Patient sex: M
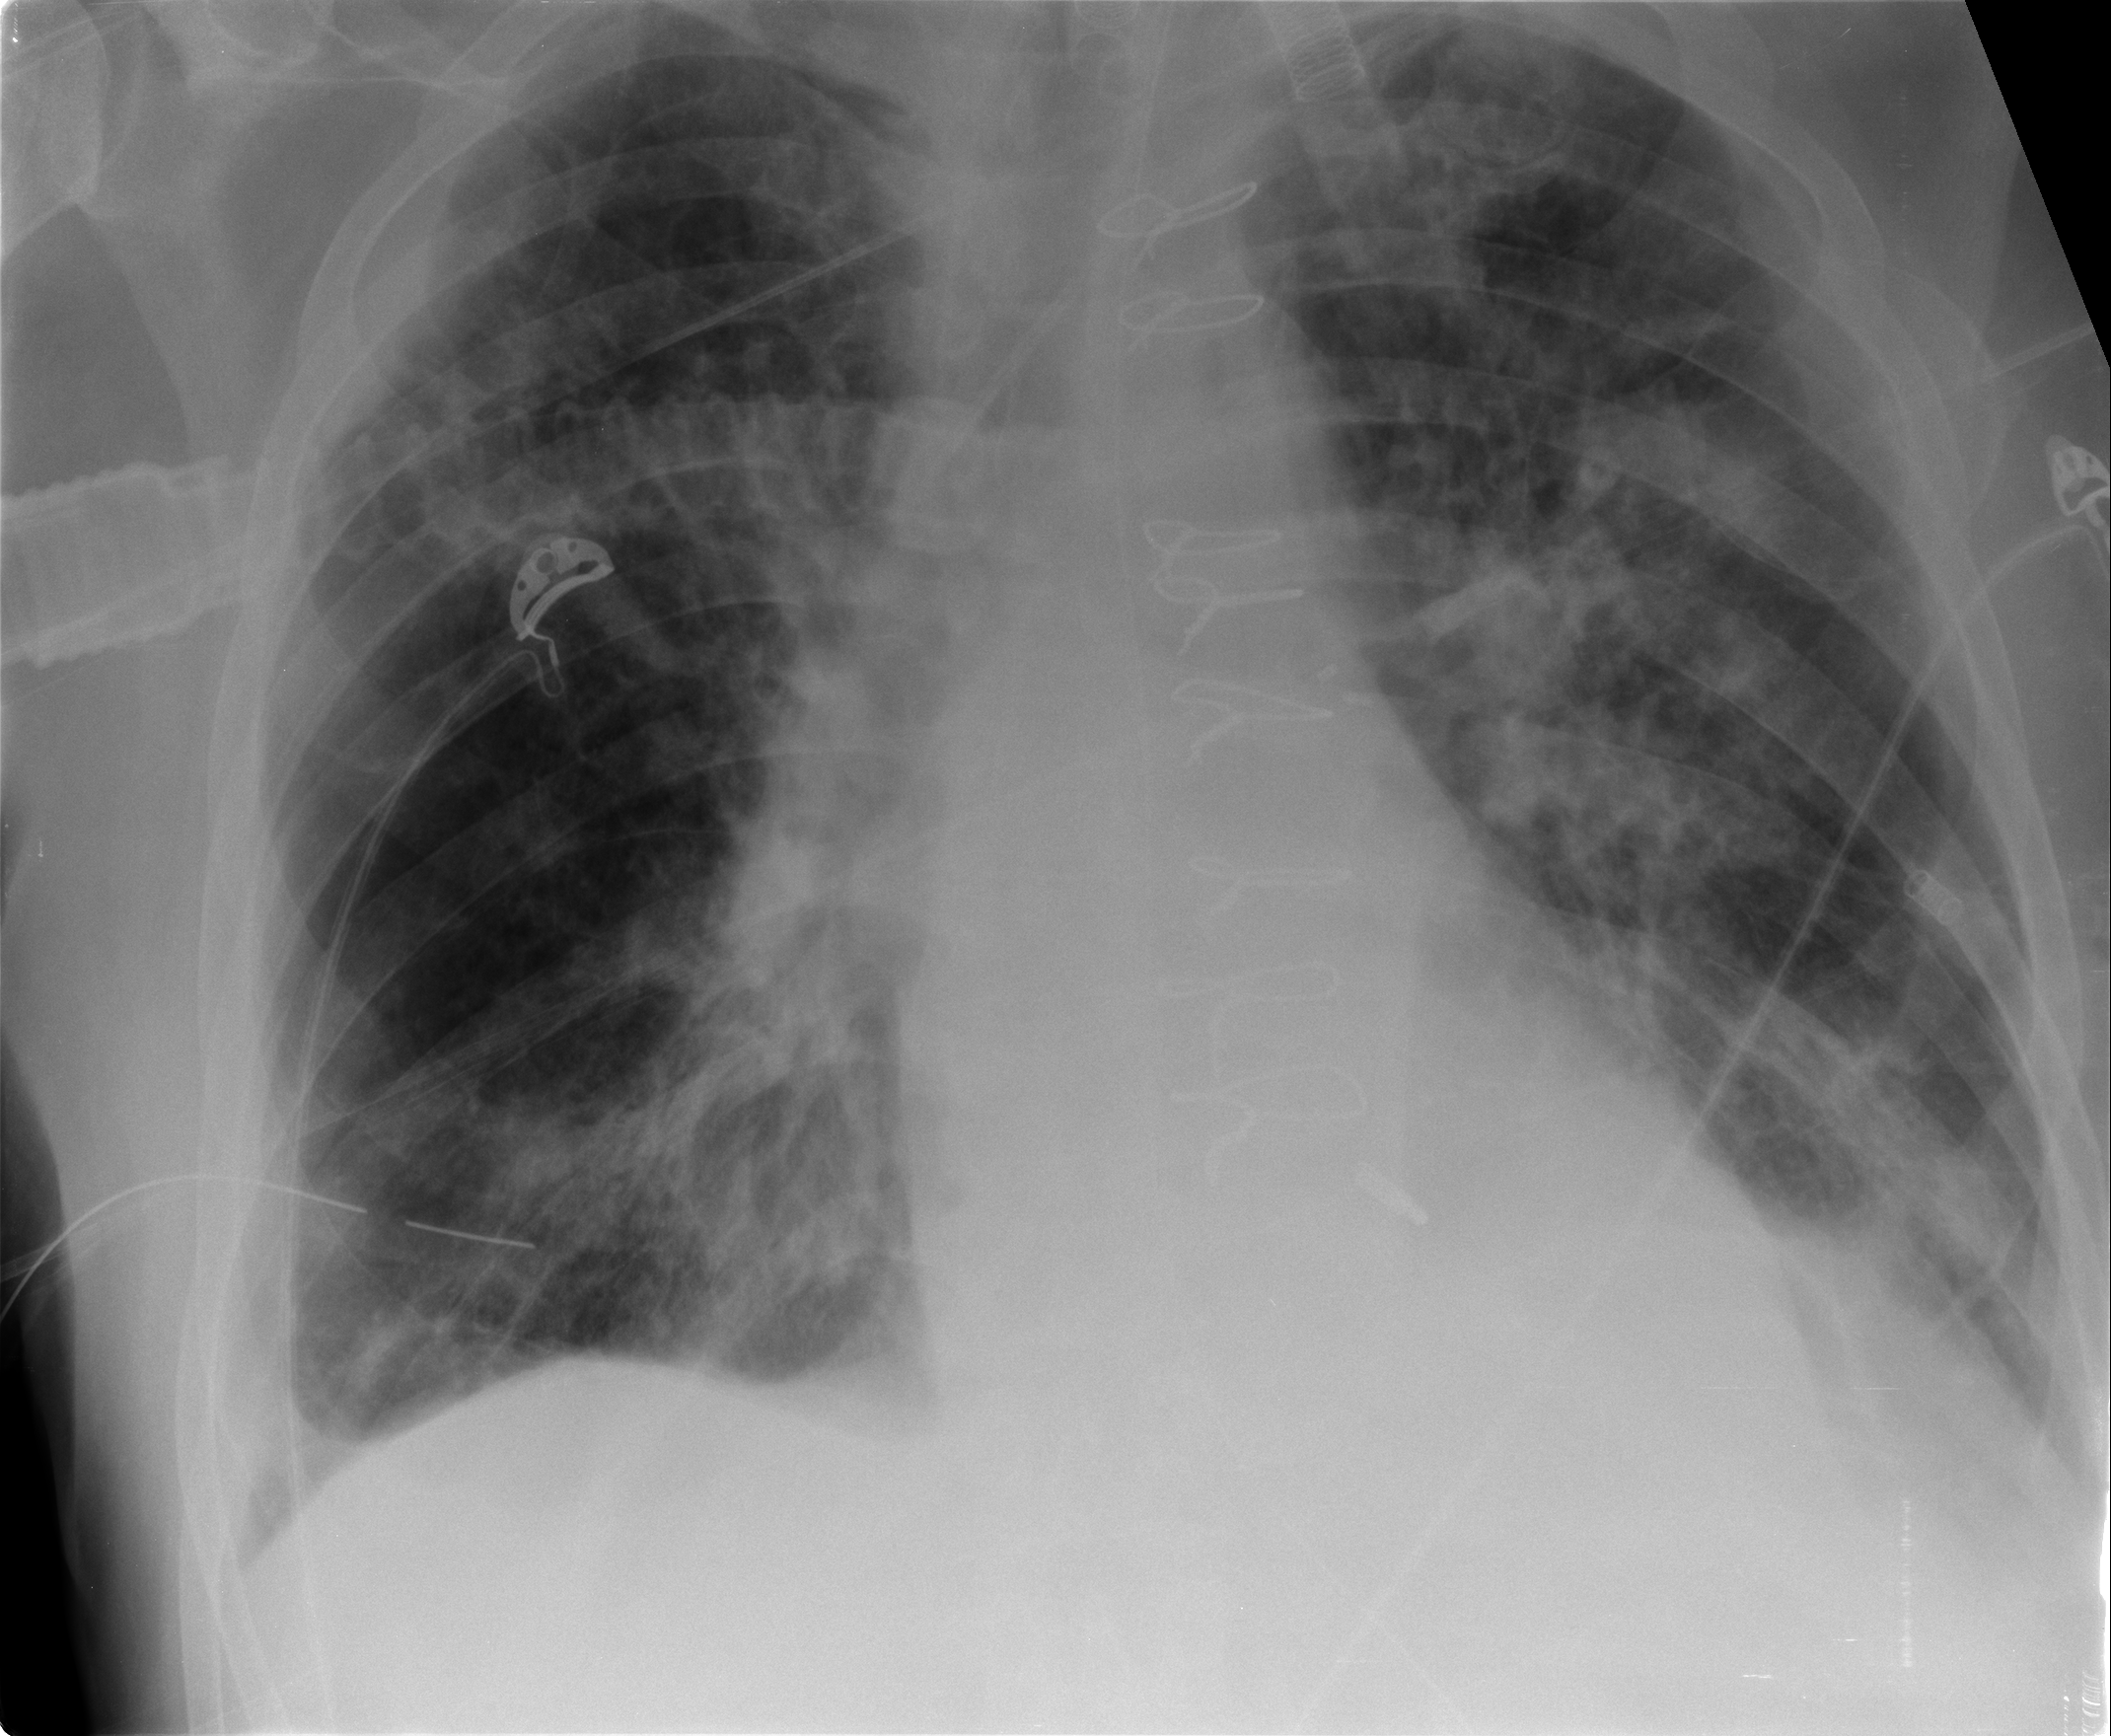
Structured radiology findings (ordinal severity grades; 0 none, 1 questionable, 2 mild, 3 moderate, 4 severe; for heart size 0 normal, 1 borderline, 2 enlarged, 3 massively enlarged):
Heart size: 0
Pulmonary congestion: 3
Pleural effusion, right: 1
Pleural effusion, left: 1
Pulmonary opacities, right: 2
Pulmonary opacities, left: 3
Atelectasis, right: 3
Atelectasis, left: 3